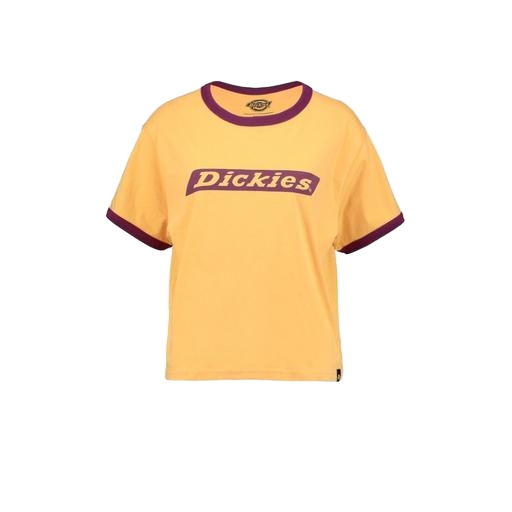
yellow classic ringer tee, yellow lakers t-shirt, yellow jersey tee, white background